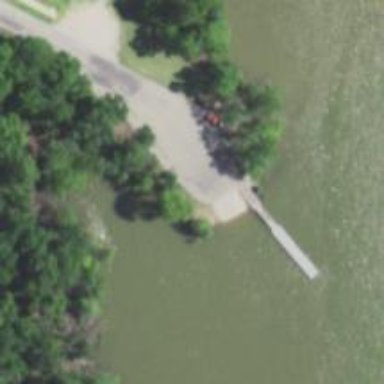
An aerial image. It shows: Dock located along the waterway.